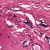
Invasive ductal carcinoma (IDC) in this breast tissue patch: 0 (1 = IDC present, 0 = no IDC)